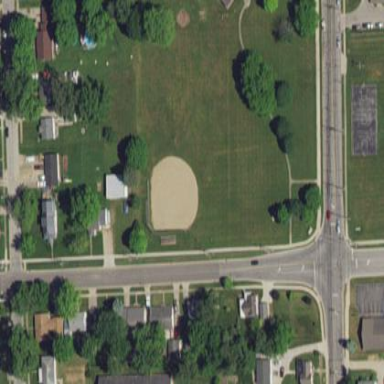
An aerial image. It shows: Baseball pitch for leisure and sports activities.